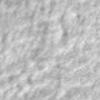
Label: no_change